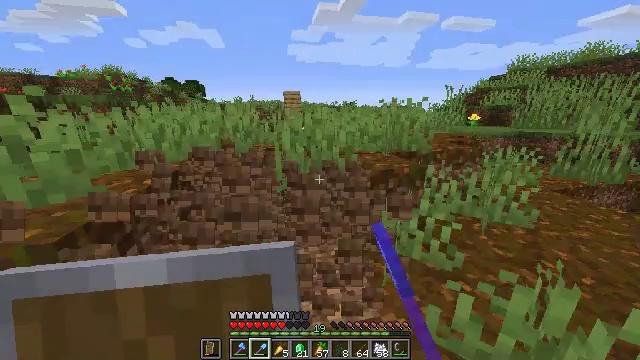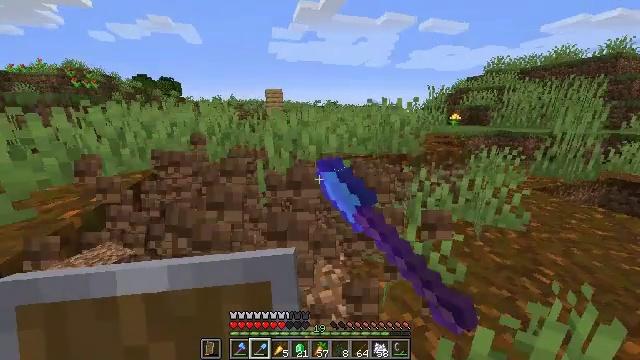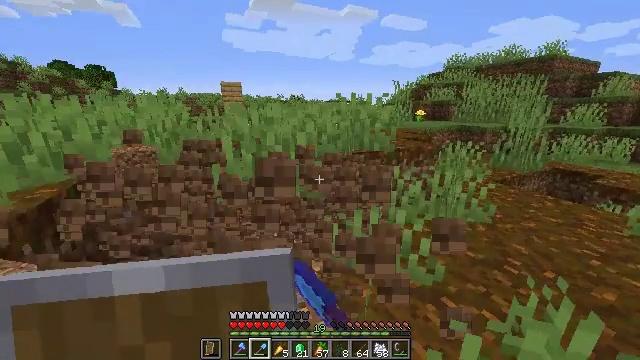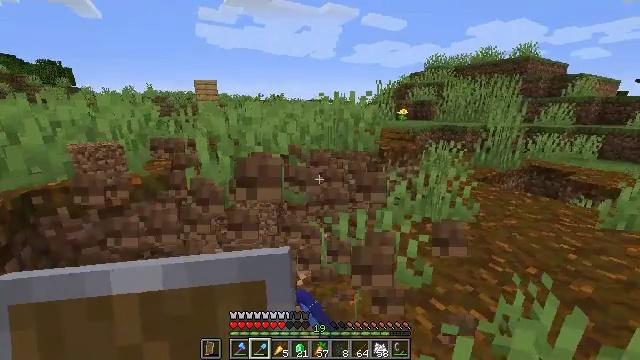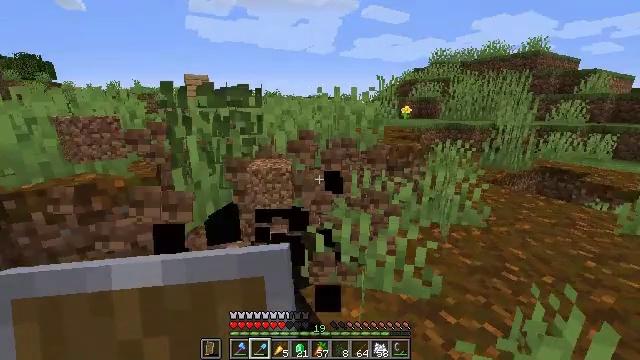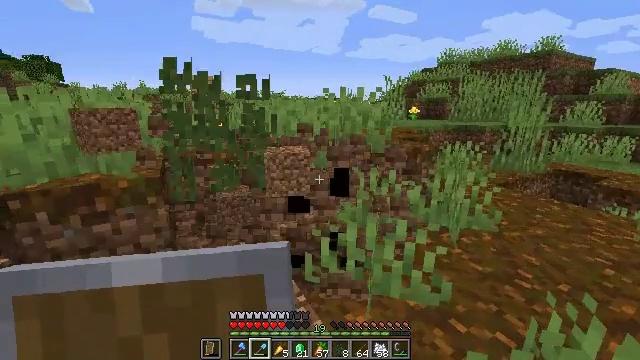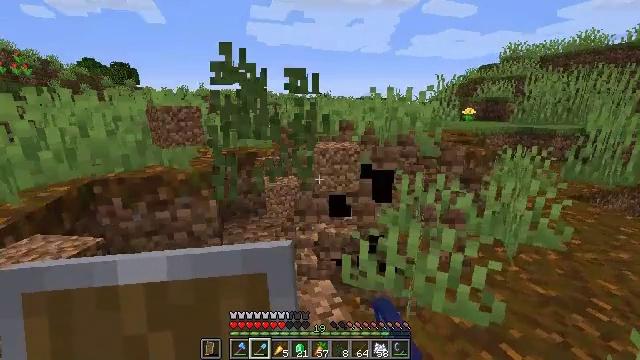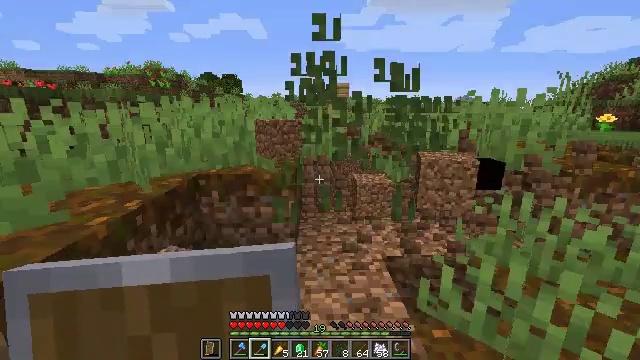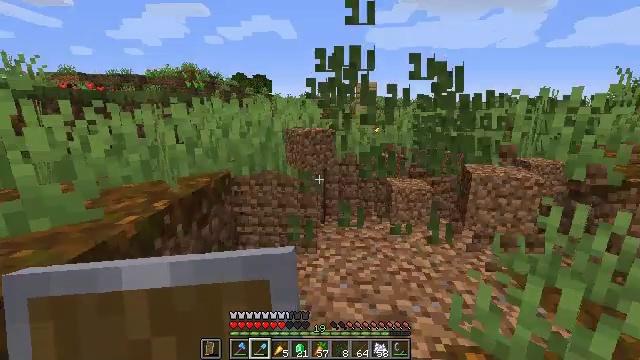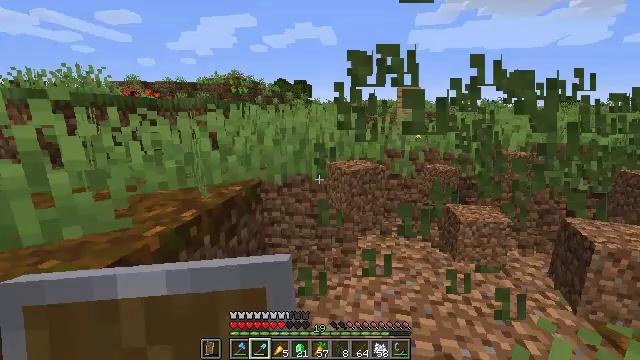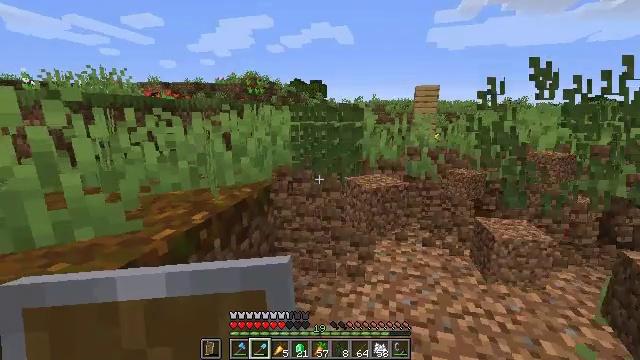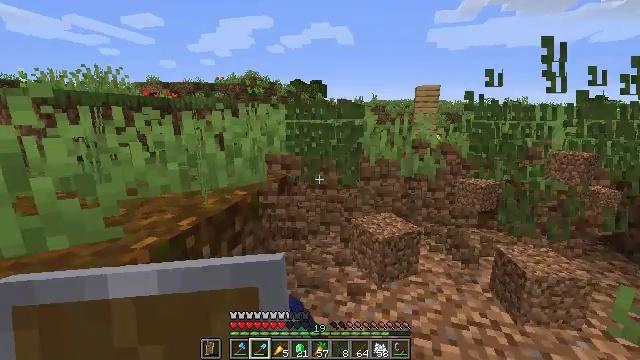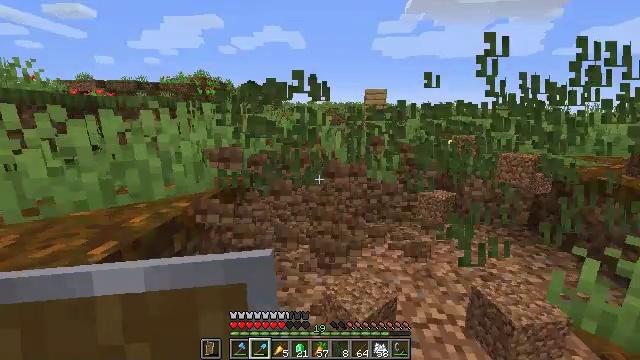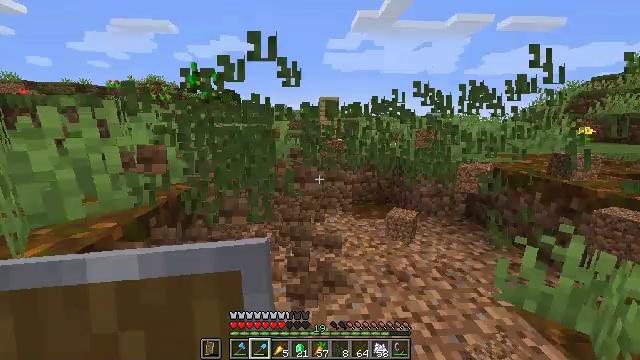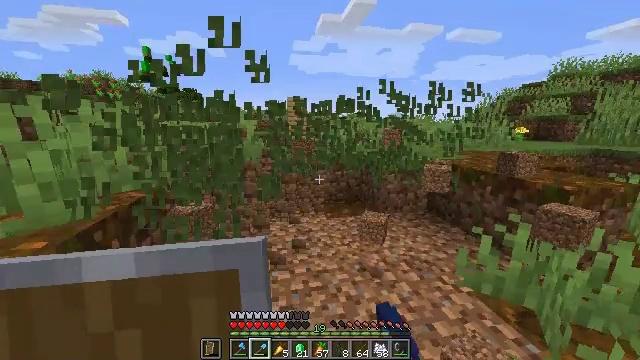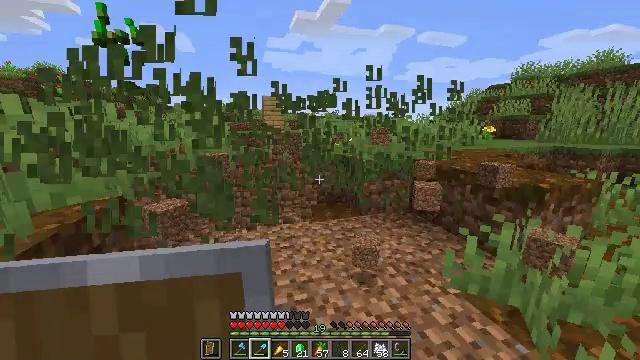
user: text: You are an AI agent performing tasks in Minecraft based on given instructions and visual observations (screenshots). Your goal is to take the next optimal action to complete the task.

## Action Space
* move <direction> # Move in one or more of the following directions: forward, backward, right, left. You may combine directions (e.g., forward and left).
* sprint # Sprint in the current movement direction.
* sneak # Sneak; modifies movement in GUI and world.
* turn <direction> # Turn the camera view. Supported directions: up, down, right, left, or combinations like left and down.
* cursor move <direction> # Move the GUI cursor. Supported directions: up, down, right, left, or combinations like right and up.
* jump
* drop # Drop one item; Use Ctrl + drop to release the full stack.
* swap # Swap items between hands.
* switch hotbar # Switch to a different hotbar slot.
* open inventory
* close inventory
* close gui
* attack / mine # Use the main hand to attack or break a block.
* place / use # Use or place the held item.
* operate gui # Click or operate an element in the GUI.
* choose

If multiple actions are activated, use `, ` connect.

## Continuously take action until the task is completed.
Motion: motion action
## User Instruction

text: Dig into the ground to collect podzol.
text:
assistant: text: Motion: turn right, attack / mine
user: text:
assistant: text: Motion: turn right, attack / mine
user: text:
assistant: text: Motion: turn right, attack / mine
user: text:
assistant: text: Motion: attack / mine
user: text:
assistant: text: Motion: turn left, attack / mine
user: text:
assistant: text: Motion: turn left, attack / mine
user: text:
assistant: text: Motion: move forward, turn left and up, attack / mine
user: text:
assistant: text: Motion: move forward, turn left, attack / mine
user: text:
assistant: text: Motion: move forward, turn left and up, attack / mine
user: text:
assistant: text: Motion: turn left, attack / mine
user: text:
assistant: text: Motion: move forward, attack / mine
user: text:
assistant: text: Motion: move forward, turn right, attack / mine
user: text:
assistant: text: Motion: move forward, turn right, attack / mine
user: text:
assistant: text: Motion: turn right, attack / mine
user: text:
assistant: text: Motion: turn right, attack / mine
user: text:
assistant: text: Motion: turn right, attack / mine
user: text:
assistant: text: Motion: turn right, attack / mine
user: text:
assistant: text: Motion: attack / mine